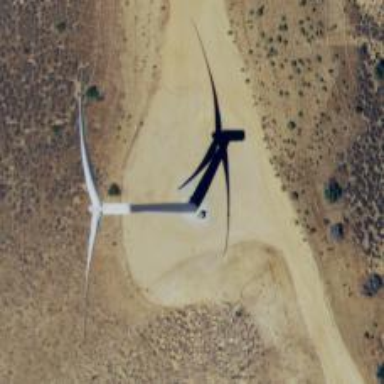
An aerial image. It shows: Wind generator powered by horizontal-axis wind turbine.